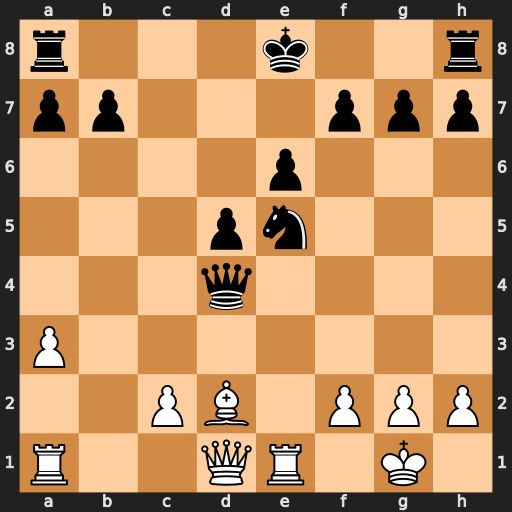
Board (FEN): r3k2r/pp3ppp/4p3/3pn3/3q4/P7/2PB1PPP/R2QR1K1
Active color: w
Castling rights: kq
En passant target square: -
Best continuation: c3 Qg4 Rxe5 Qxd1+ Rxd1